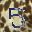
Label: 5